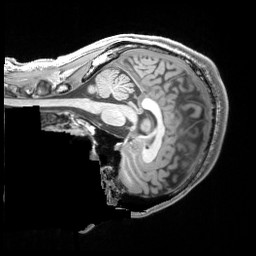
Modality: T1w
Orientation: sagittal
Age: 23
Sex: male
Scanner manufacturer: siemens
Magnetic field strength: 3 T
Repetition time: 2.53 s
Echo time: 0.00326 s